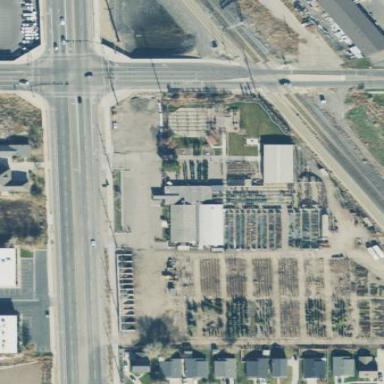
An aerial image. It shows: Warehouse.